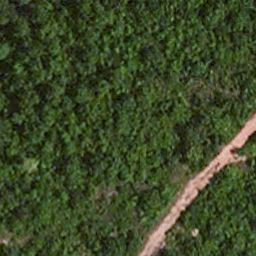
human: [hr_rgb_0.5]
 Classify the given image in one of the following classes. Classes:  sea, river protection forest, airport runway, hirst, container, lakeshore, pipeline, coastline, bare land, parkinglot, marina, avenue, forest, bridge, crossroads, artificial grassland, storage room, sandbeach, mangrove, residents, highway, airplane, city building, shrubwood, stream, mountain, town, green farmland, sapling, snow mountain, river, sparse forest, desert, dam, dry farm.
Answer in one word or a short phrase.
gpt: avenue